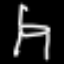
Label: chair